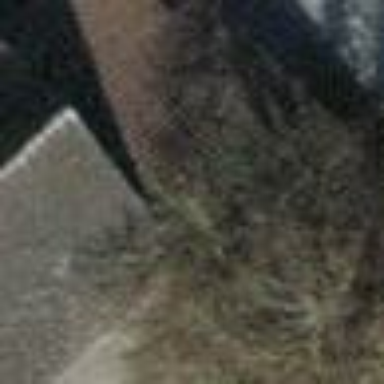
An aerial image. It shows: View of roof of building.